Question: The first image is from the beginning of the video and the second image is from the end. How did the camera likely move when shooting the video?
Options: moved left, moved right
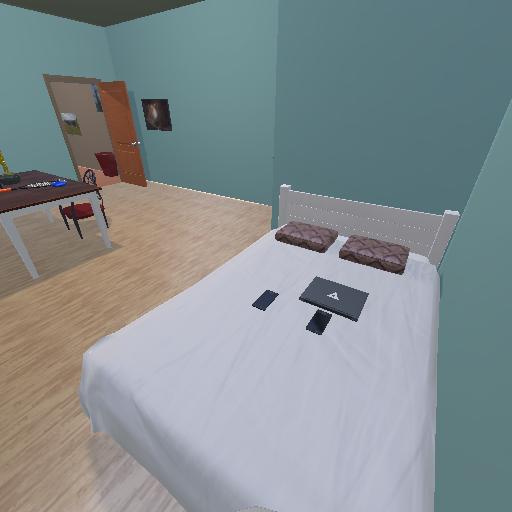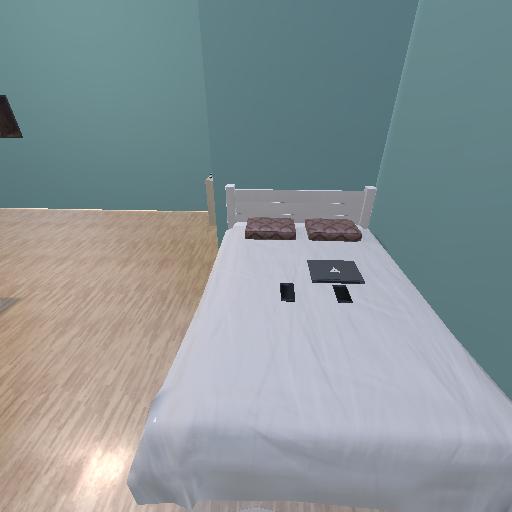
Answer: moved left